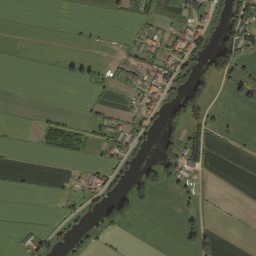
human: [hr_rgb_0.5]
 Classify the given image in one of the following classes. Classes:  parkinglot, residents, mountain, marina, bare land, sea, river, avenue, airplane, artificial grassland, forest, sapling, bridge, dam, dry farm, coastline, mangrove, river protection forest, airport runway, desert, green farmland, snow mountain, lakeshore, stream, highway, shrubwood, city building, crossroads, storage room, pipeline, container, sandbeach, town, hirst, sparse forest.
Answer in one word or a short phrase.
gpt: river